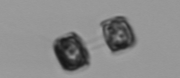
Label: Thalassiosira